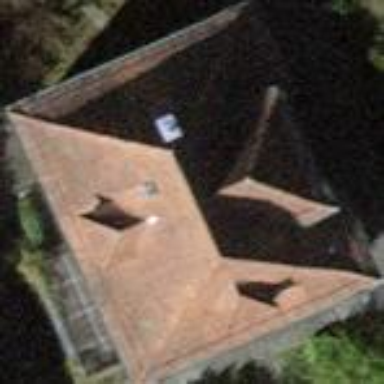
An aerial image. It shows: Building with pyramidal roof shape.